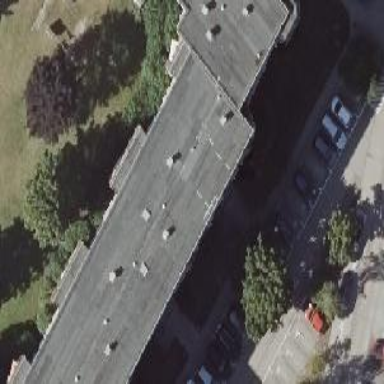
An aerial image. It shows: Apartment building with flat roof.